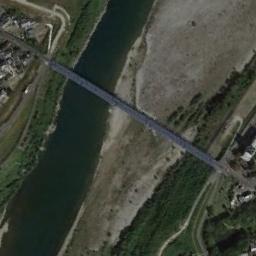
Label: bridge